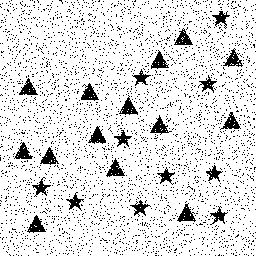
Squares: 0
Triangles: 14
Stars: 10
Total shapes: 24